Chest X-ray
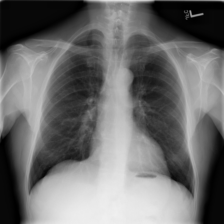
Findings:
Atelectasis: negative
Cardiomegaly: negative
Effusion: negative
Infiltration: positive
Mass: negative
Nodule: negative
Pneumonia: negative
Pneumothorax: negative
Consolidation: negative
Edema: negative
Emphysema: negative
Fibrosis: negative
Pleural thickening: negative
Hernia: negative